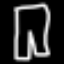
Label: pants